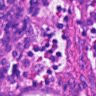
Metastatic tissue present: no